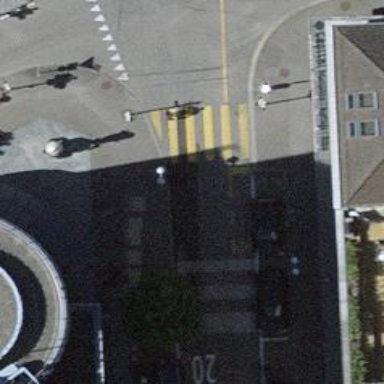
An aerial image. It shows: Crossing with zebra markings controlled by traffic signals.